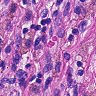
Metastatic tissue present: no